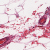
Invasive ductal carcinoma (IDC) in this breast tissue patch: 0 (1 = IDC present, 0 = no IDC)